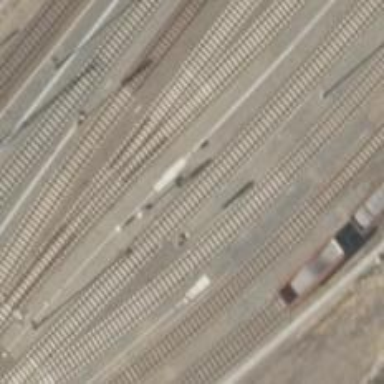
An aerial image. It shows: Railway signal.